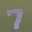
Label: 7